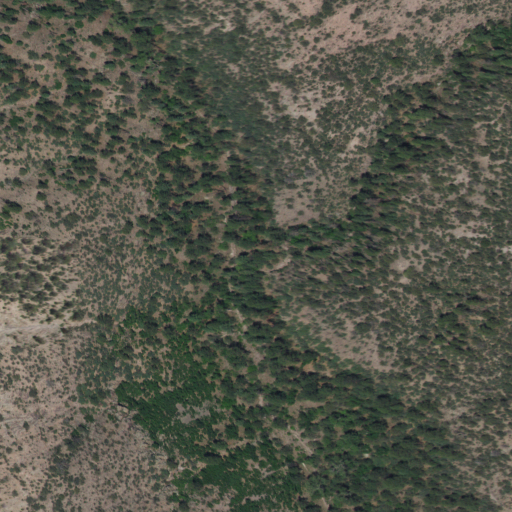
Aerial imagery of valley in New Mexico named Trail Canyon containing evergreen forest and shrub